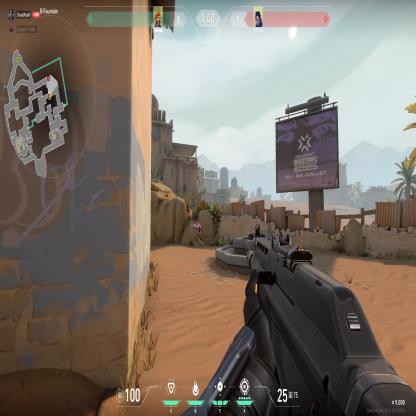
Label: enemy